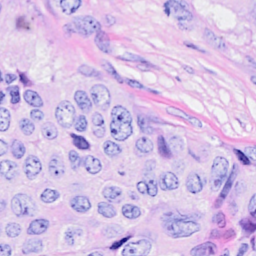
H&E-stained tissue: Breast